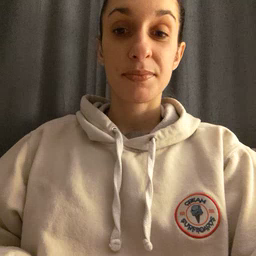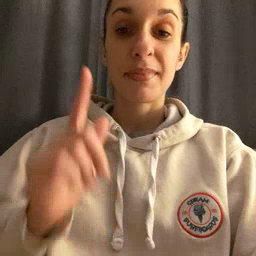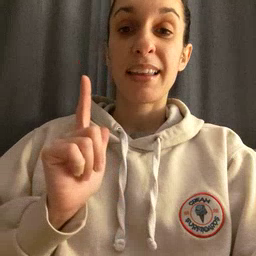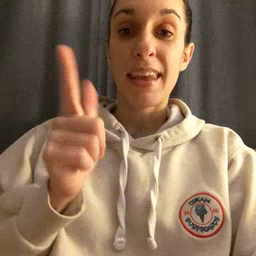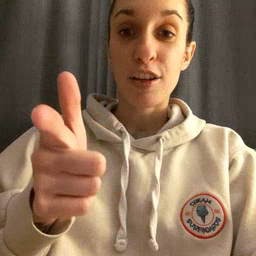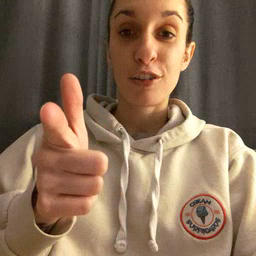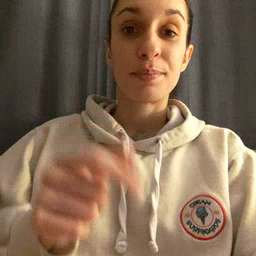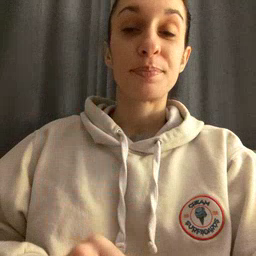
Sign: later